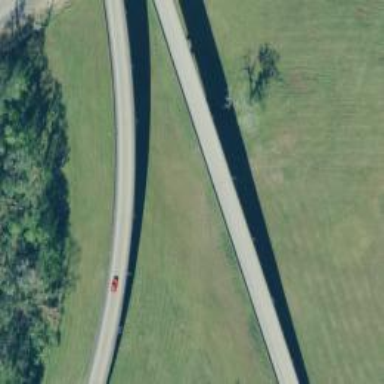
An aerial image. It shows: Bridge over motorway_link.